Question: I need some help building this UI. what I want is to make a this grid <URL>
What I have tried so fare is this, but the padding between Sets, reps, rest.
'''
struct ProgramContainer: View {
var weight: String = "Weight"
@State var value = ""
private var columns: [GridItem] = [
GridItem(.flexible(minimum: 0, maximum: 40), spacing: 40),
GridItem(.flexible(minimum: 1, maximum: 40), spacing: 40),
GridItem(.flexible(minimum: 1, maximum: 40), spacing: 40),
GridItem(.flexible(minimum: 1, maximum: 40), spacing: 40)
]
var body: some View {
ScrollView {
VStack(alignment: .leading) {
Text("name")
.font(.title3).bold()
Divider()
LazyVGrid(
columns: columns,
alignment: .leading,
spacing: 20,
pinnedViews: [.sectionHeaders, .sectionFooters]
) {
Section {
ForEach(0...11, id: \.self) {index in
TextField("0", text: $value)
}
} header: {
HStack(spacing: 40, content: {
Text(weight)
Text("Reps")
Text("Sets")
Text("Rest")
})
}
}
}
}
}
'''
}
and it looks like this:

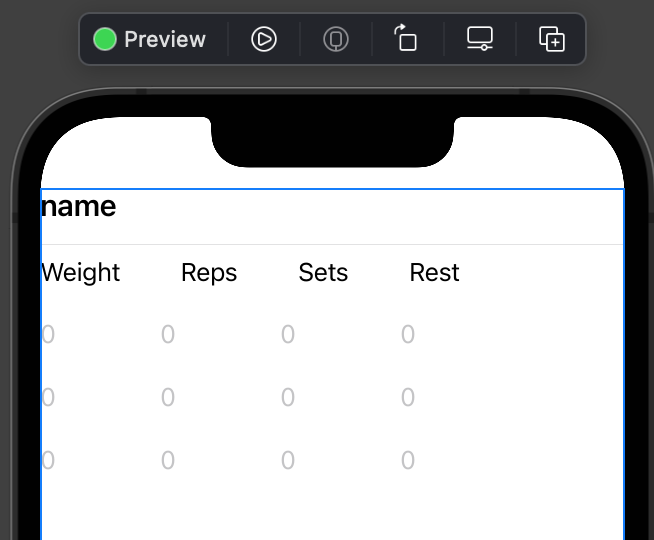
Answer: I find that if you use a LazyVGrid with the same number of columns (GridItems) for the Section header then it is easier to align the header and the items.
Workout Item:
'''
struct Workout: Identifiable {
let id = UUID()
let weight: Int
let sets: Int
let reps: Int
let rest: Int
'''
}
HeaderView:
'''
struct WorkoutHeaderView: View {
private let labels = ["Weight", "Set", "Reps", "Rest"]
private let gridItems: [GridItem] = [GridItem(), GridItem(), GridItem(), GridItem()]
var body: some View {
LazyVGrid(columns: gridItems, spacing: 10) {
ForEach(labels, id: \.self) { label in
Text(label)
}
}
}
'''
}
ProgramContainer:
'''
struct ProgramContainer: View {
@State private var workoutData: [Workout] = [
.init(weight: 100, sets: 3, reps: 12, rest: 1),
.init(weight: 120, sets: 3, reps: 10, rest: 2)
]
private let gridItems: [GridItem] = [GridItem(), GridItem(), GridItem(), GridItem()]
var body: some View {
VStack(spacing: 20) {
VStack(alignment: .leading) {
Text("Label")
Divider()
}
LazyVGrid(columns: gridItems, spacing: 10) {
Section(header: WorkoutHeaderView()) {
ForEach(workoutData) { value in
Text("\(value.weight)")
Text("\(value.sets)")
Text("\(value.reps)")
Text("\(value.rest)")
}
}
}
Spacer()
.frame(maxHeight: 150)
}
.padding()
.background(
RoundedRectangle(cornerRadius: 20)
.foregroundColor(.blue)
.opacity(0.5)
)
.padding()
}
'''
}
<URL>